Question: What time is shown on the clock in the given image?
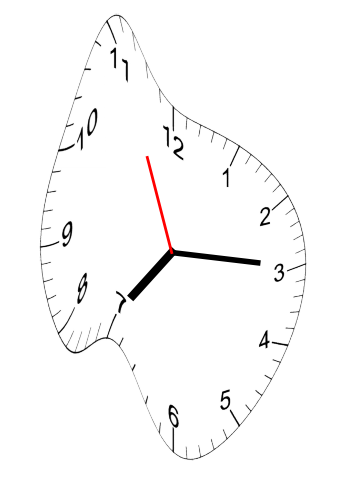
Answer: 07:14:56